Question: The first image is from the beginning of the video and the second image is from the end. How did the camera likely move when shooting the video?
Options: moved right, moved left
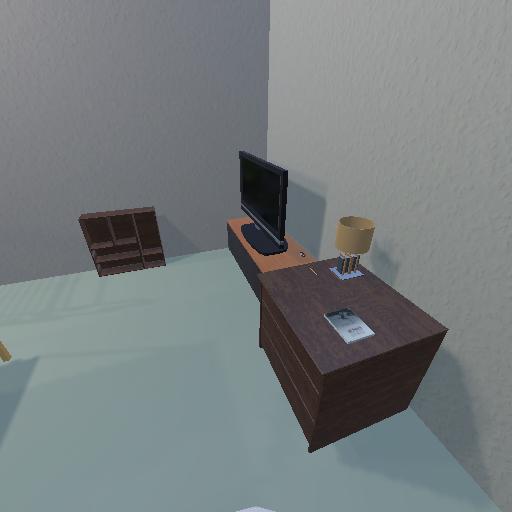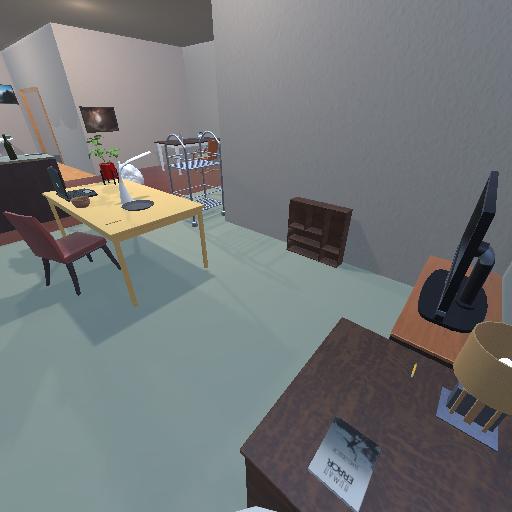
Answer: moved right